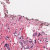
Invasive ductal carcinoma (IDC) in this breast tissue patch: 0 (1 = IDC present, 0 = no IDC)